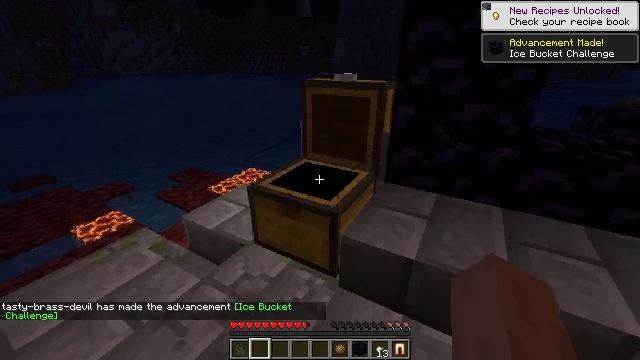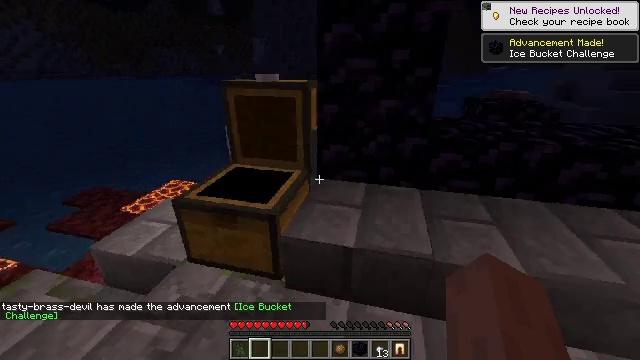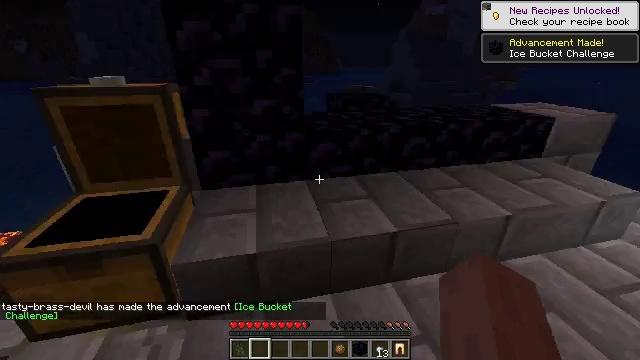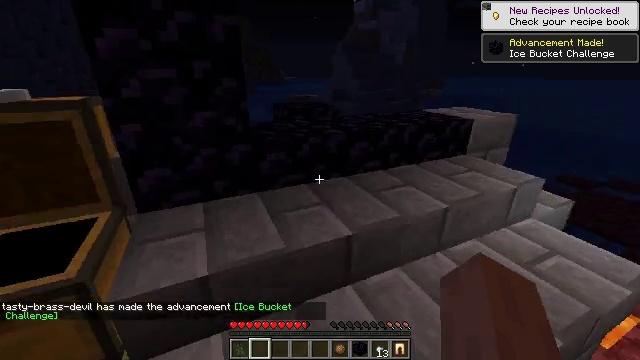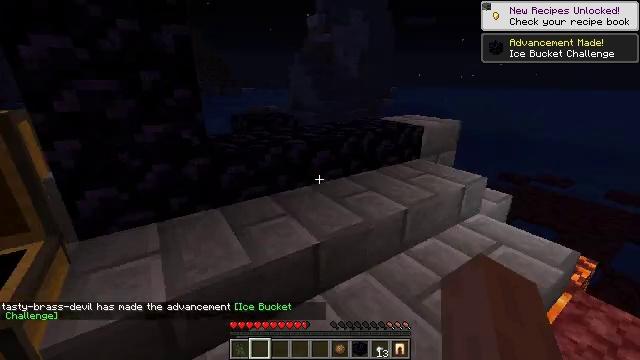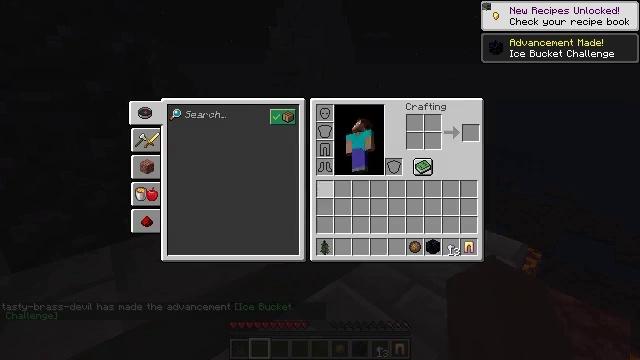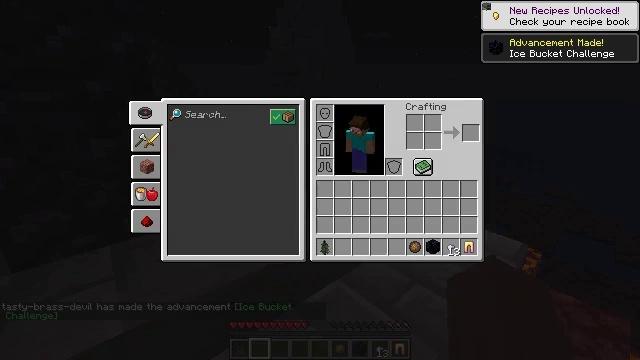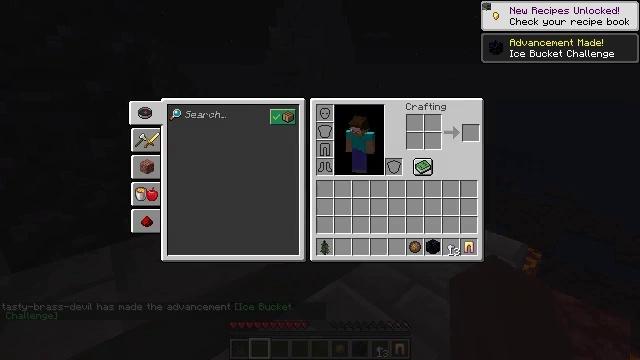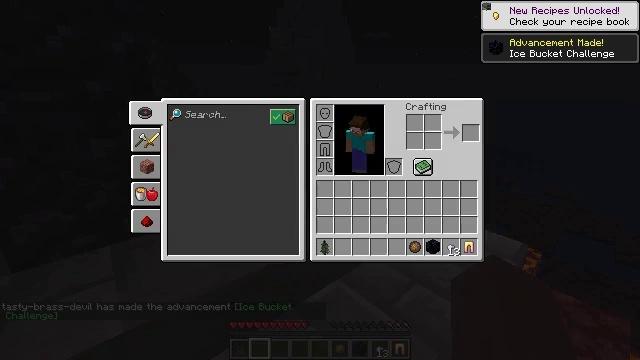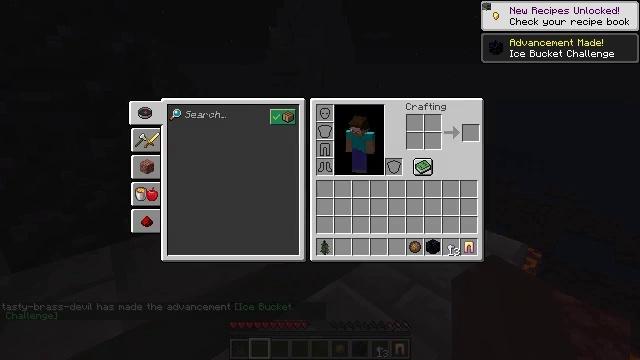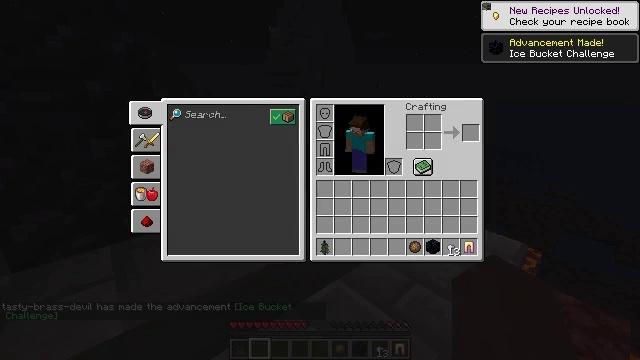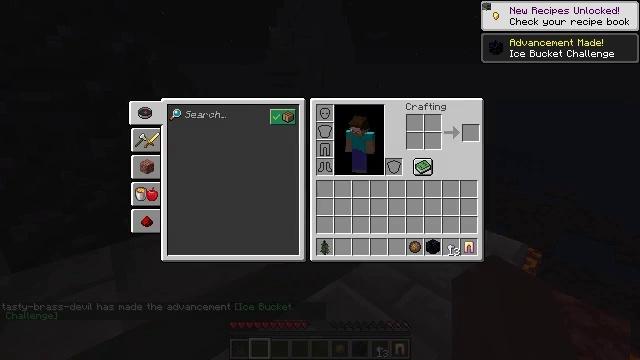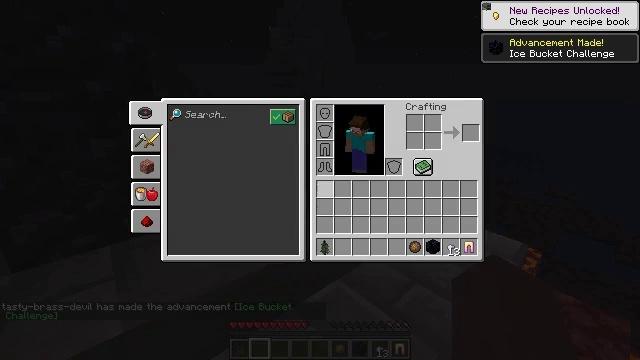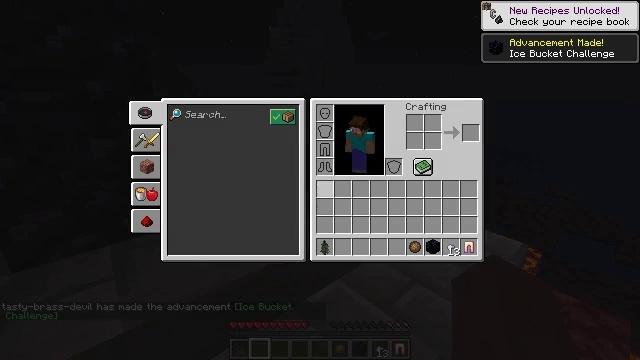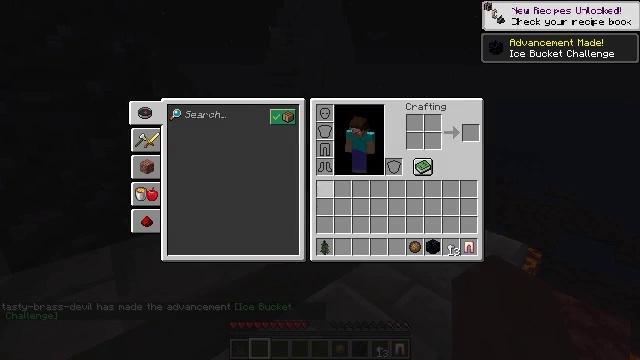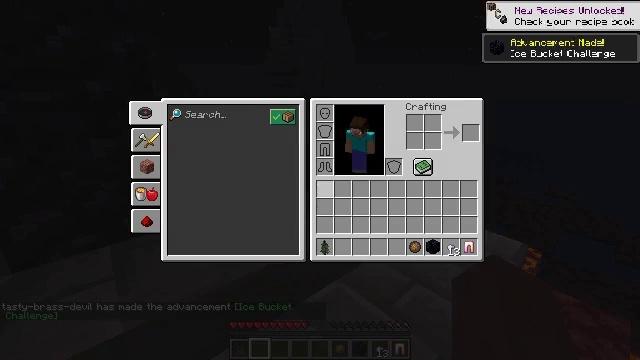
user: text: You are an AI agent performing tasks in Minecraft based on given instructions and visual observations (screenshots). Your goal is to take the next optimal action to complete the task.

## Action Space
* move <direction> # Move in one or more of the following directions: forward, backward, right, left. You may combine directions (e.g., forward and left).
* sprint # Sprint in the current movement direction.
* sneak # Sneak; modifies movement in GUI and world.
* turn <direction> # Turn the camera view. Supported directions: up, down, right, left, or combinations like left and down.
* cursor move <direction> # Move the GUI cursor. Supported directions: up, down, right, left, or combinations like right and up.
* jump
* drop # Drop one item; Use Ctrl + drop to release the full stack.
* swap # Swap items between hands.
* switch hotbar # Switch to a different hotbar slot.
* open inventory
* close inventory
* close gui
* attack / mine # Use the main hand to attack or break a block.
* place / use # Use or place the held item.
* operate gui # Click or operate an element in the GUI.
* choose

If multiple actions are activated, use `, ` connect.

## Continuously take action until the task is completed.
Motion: motion action
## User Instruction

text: Mine the sea lantern from the ocean monument.
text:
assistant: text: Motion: turn right
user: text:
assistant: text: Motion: turn right
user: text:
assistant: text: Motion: turn right and up
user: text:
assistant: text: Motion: turn right and up
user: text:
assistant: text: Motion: turn right and up, open inventory
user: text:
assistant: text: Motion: open inventory
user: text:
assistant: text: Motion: open inventory
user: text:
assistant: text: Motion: open inventory
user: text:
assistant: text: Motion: no_op
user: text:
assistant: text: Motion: no_op
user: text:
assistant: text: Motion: no_op
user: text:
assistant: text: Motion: no_op
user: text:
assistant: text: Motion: no_op
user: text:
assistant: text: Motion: cursor move right
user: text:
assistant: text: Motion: no_op
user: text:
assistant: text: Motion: no_op
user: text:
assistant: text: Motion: no_op
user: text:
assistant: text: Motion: cursor move right
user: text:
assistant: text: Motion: cursor move right
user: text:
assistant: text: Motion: cursor move right and down
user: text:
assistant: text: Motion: cursor move right and down
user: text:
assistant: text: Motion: cursor move down
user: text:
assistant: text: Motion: no_op
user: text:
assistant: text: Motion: no_op
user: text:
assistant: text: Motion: no_op
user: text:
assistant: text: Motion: cursor move right and down
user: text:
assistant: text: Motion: no_op
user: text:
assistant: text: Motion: no_op
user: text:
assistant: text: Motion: no_op
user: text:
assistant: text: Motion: no_op